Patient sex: M
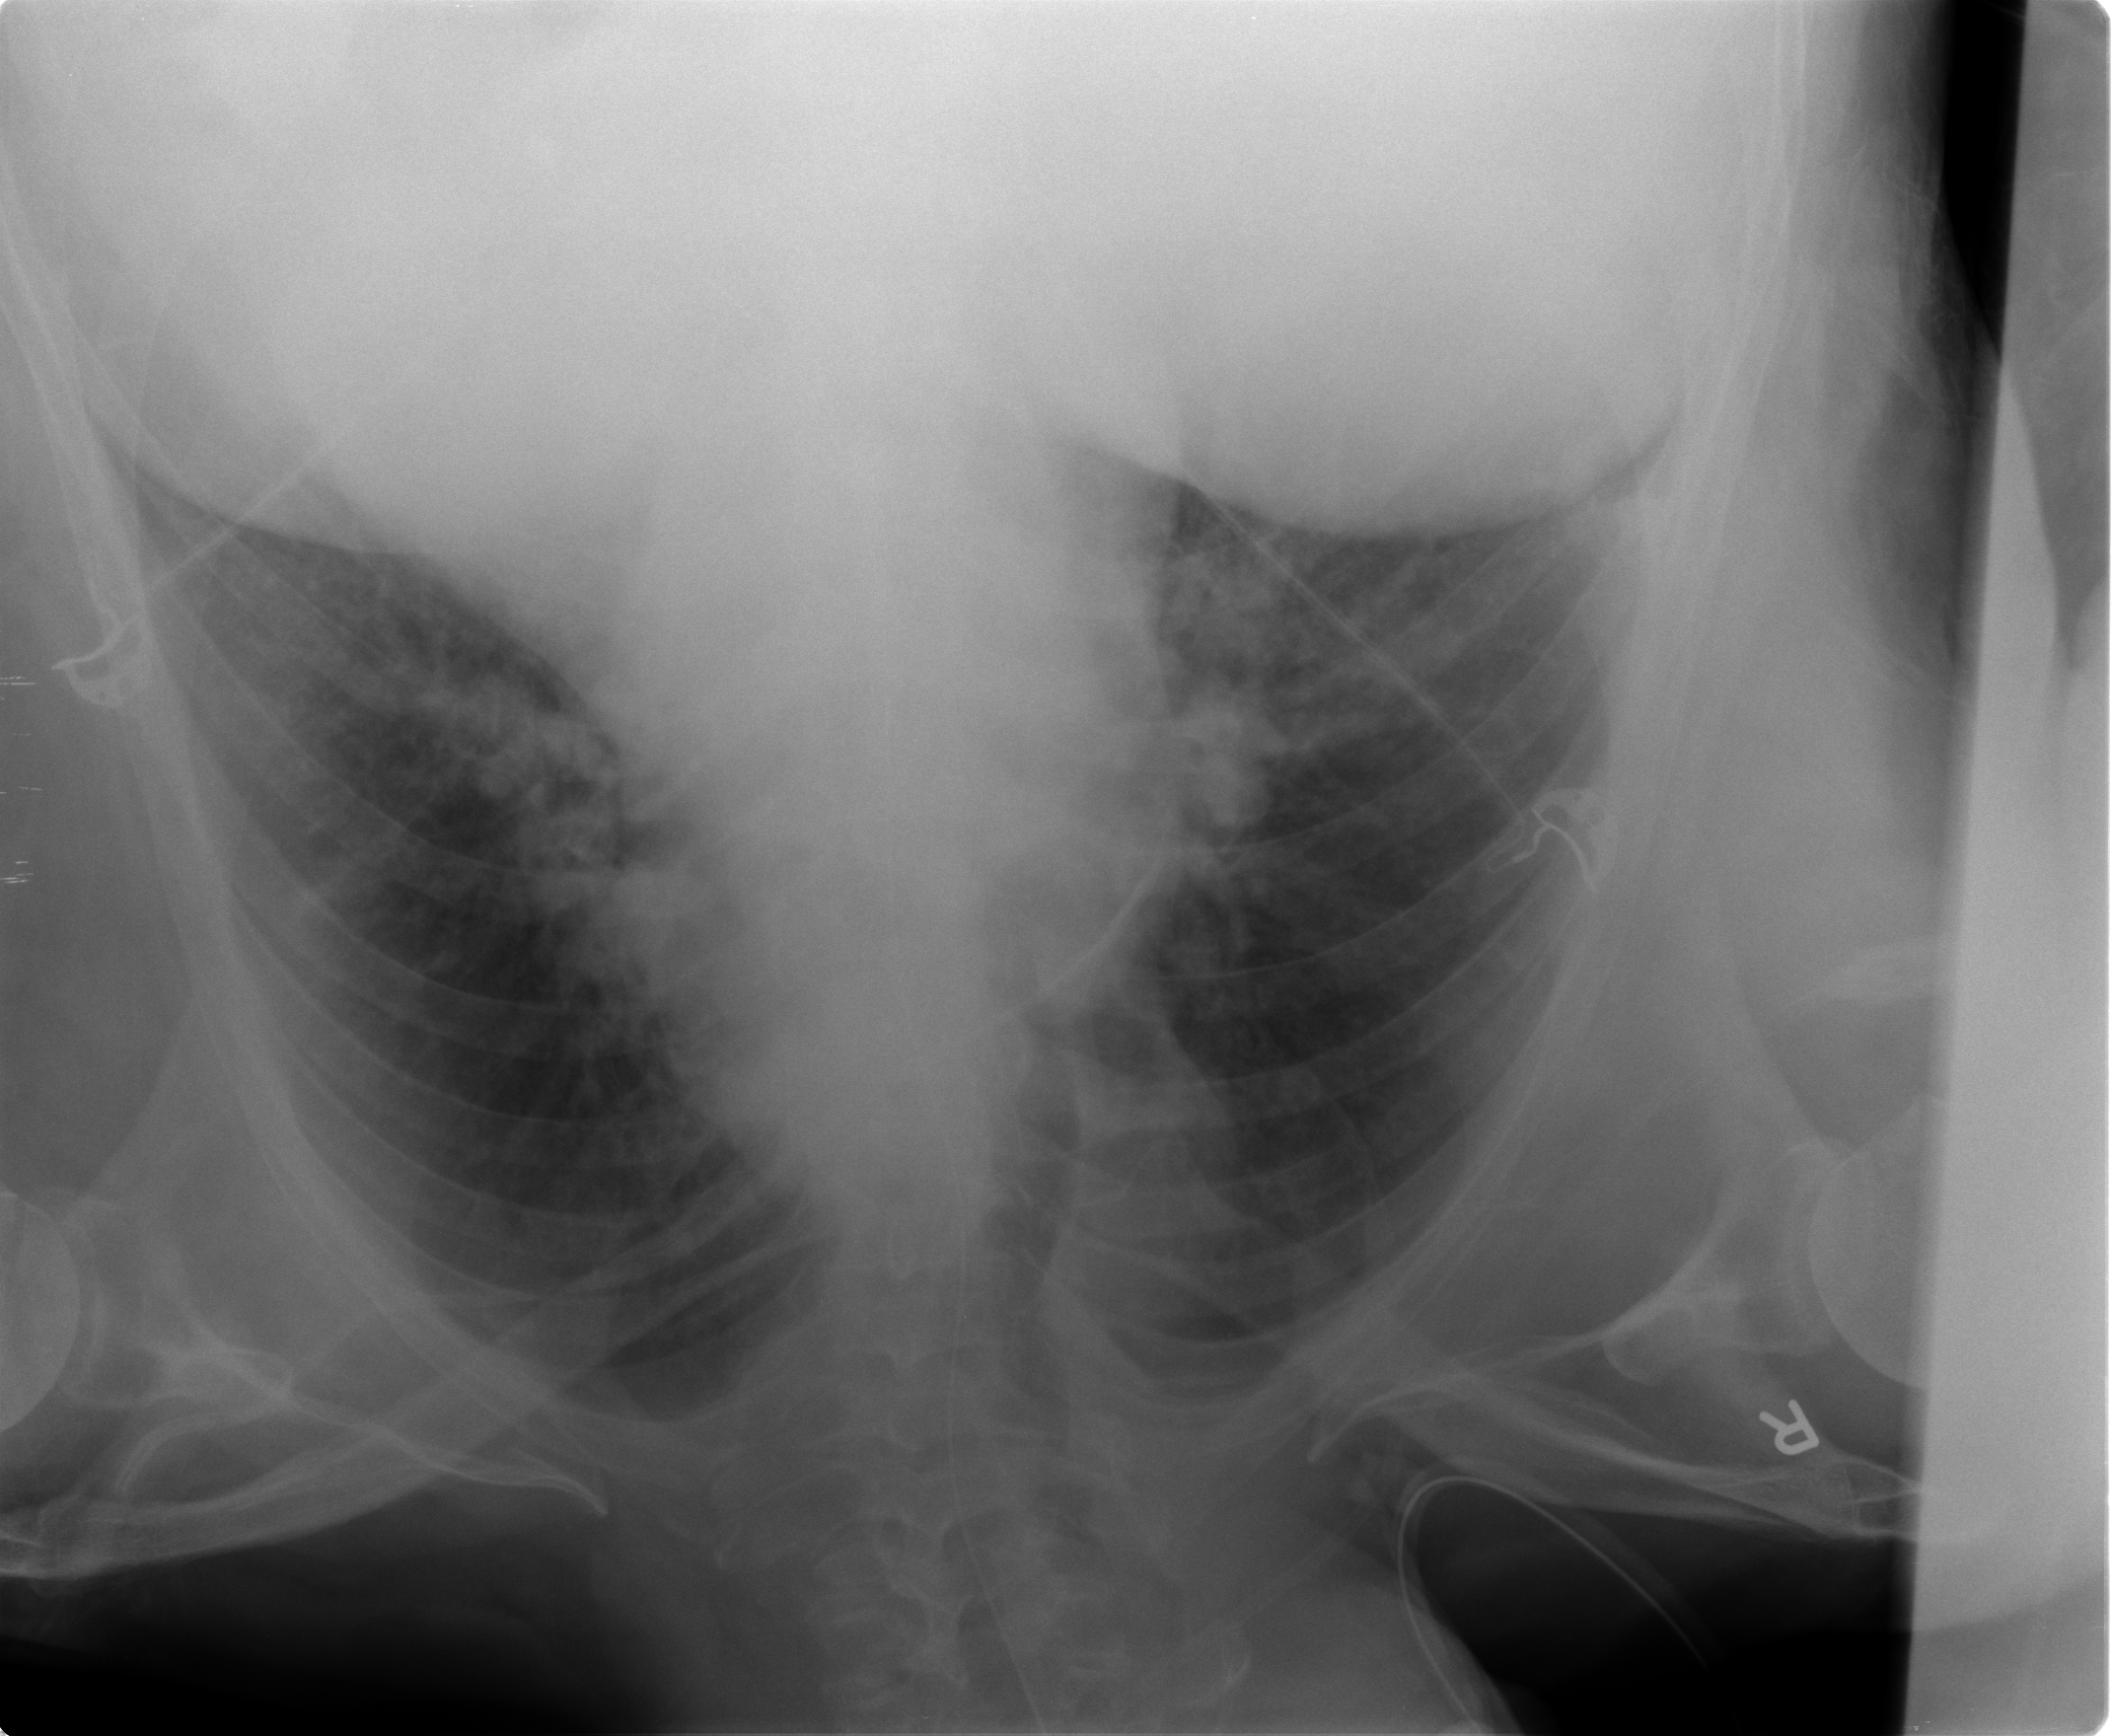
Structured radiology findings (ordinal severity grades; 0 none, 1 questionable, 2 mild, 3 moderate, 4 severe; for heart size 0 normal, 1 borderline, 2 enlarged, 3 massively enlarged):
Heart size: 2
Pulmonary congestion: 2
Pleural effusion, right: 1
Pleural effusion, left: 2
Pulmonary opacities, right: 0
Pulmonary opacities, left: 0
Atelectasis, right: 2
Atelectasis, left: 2